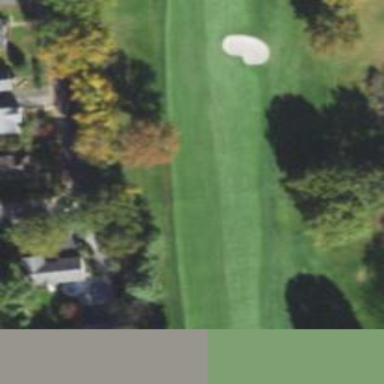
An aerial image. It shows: View of golf hole.